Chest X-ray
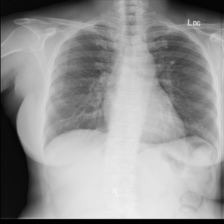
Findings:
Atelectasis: negative
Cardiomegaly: negative
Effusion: negative
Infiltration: negative
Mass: negative
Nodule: negative
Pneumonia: negative
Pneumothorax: negative
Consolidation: negative
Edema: negative
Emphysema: negative
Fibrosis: negative
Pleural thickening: negative
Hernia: negative